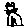
Label: cat